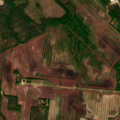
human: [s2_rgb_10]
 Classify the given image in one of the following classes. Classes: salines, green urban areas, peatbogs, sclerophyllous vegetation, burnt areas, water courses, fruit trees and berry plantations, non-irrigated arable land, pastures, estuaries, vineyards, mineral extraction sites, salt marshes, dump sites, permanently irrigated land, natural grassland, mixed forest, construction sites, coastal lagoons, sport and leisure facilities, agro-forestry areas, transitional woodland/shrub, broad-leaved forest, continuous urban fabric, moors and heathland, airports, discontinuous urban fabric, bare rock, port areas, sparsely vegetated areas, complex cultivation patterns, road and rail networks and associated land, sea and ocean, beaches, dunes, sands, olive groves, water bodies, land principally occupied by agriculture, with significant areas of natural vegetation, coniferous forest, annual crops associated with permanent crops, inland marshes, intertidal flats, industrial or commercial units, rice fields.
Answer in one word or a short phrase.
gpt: non-irrigated arable land, coniferous forest, transitional woodland/shrub, peatbogs